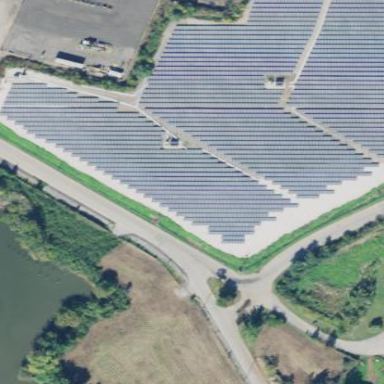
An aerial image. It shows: Solar power plant using photovoltaic technology to generate electricity.